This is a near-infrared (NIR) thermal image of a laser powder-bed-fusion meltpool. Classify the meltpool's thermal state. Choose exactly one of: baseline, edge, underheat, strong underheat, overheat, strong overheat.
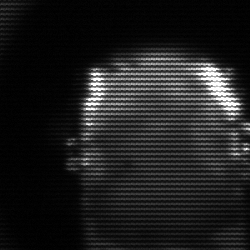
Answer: baseline